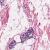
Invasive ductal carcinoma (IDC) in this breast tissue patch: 0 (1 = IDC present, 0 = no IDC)